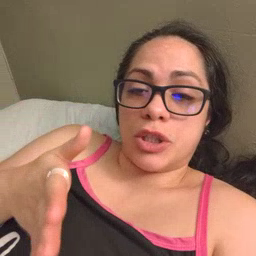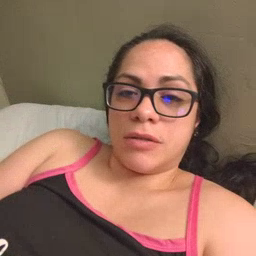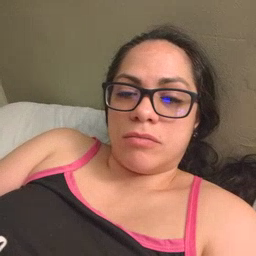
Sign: person